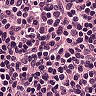
Metastatic tissue present: no